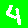
Digit: 4